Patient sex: F
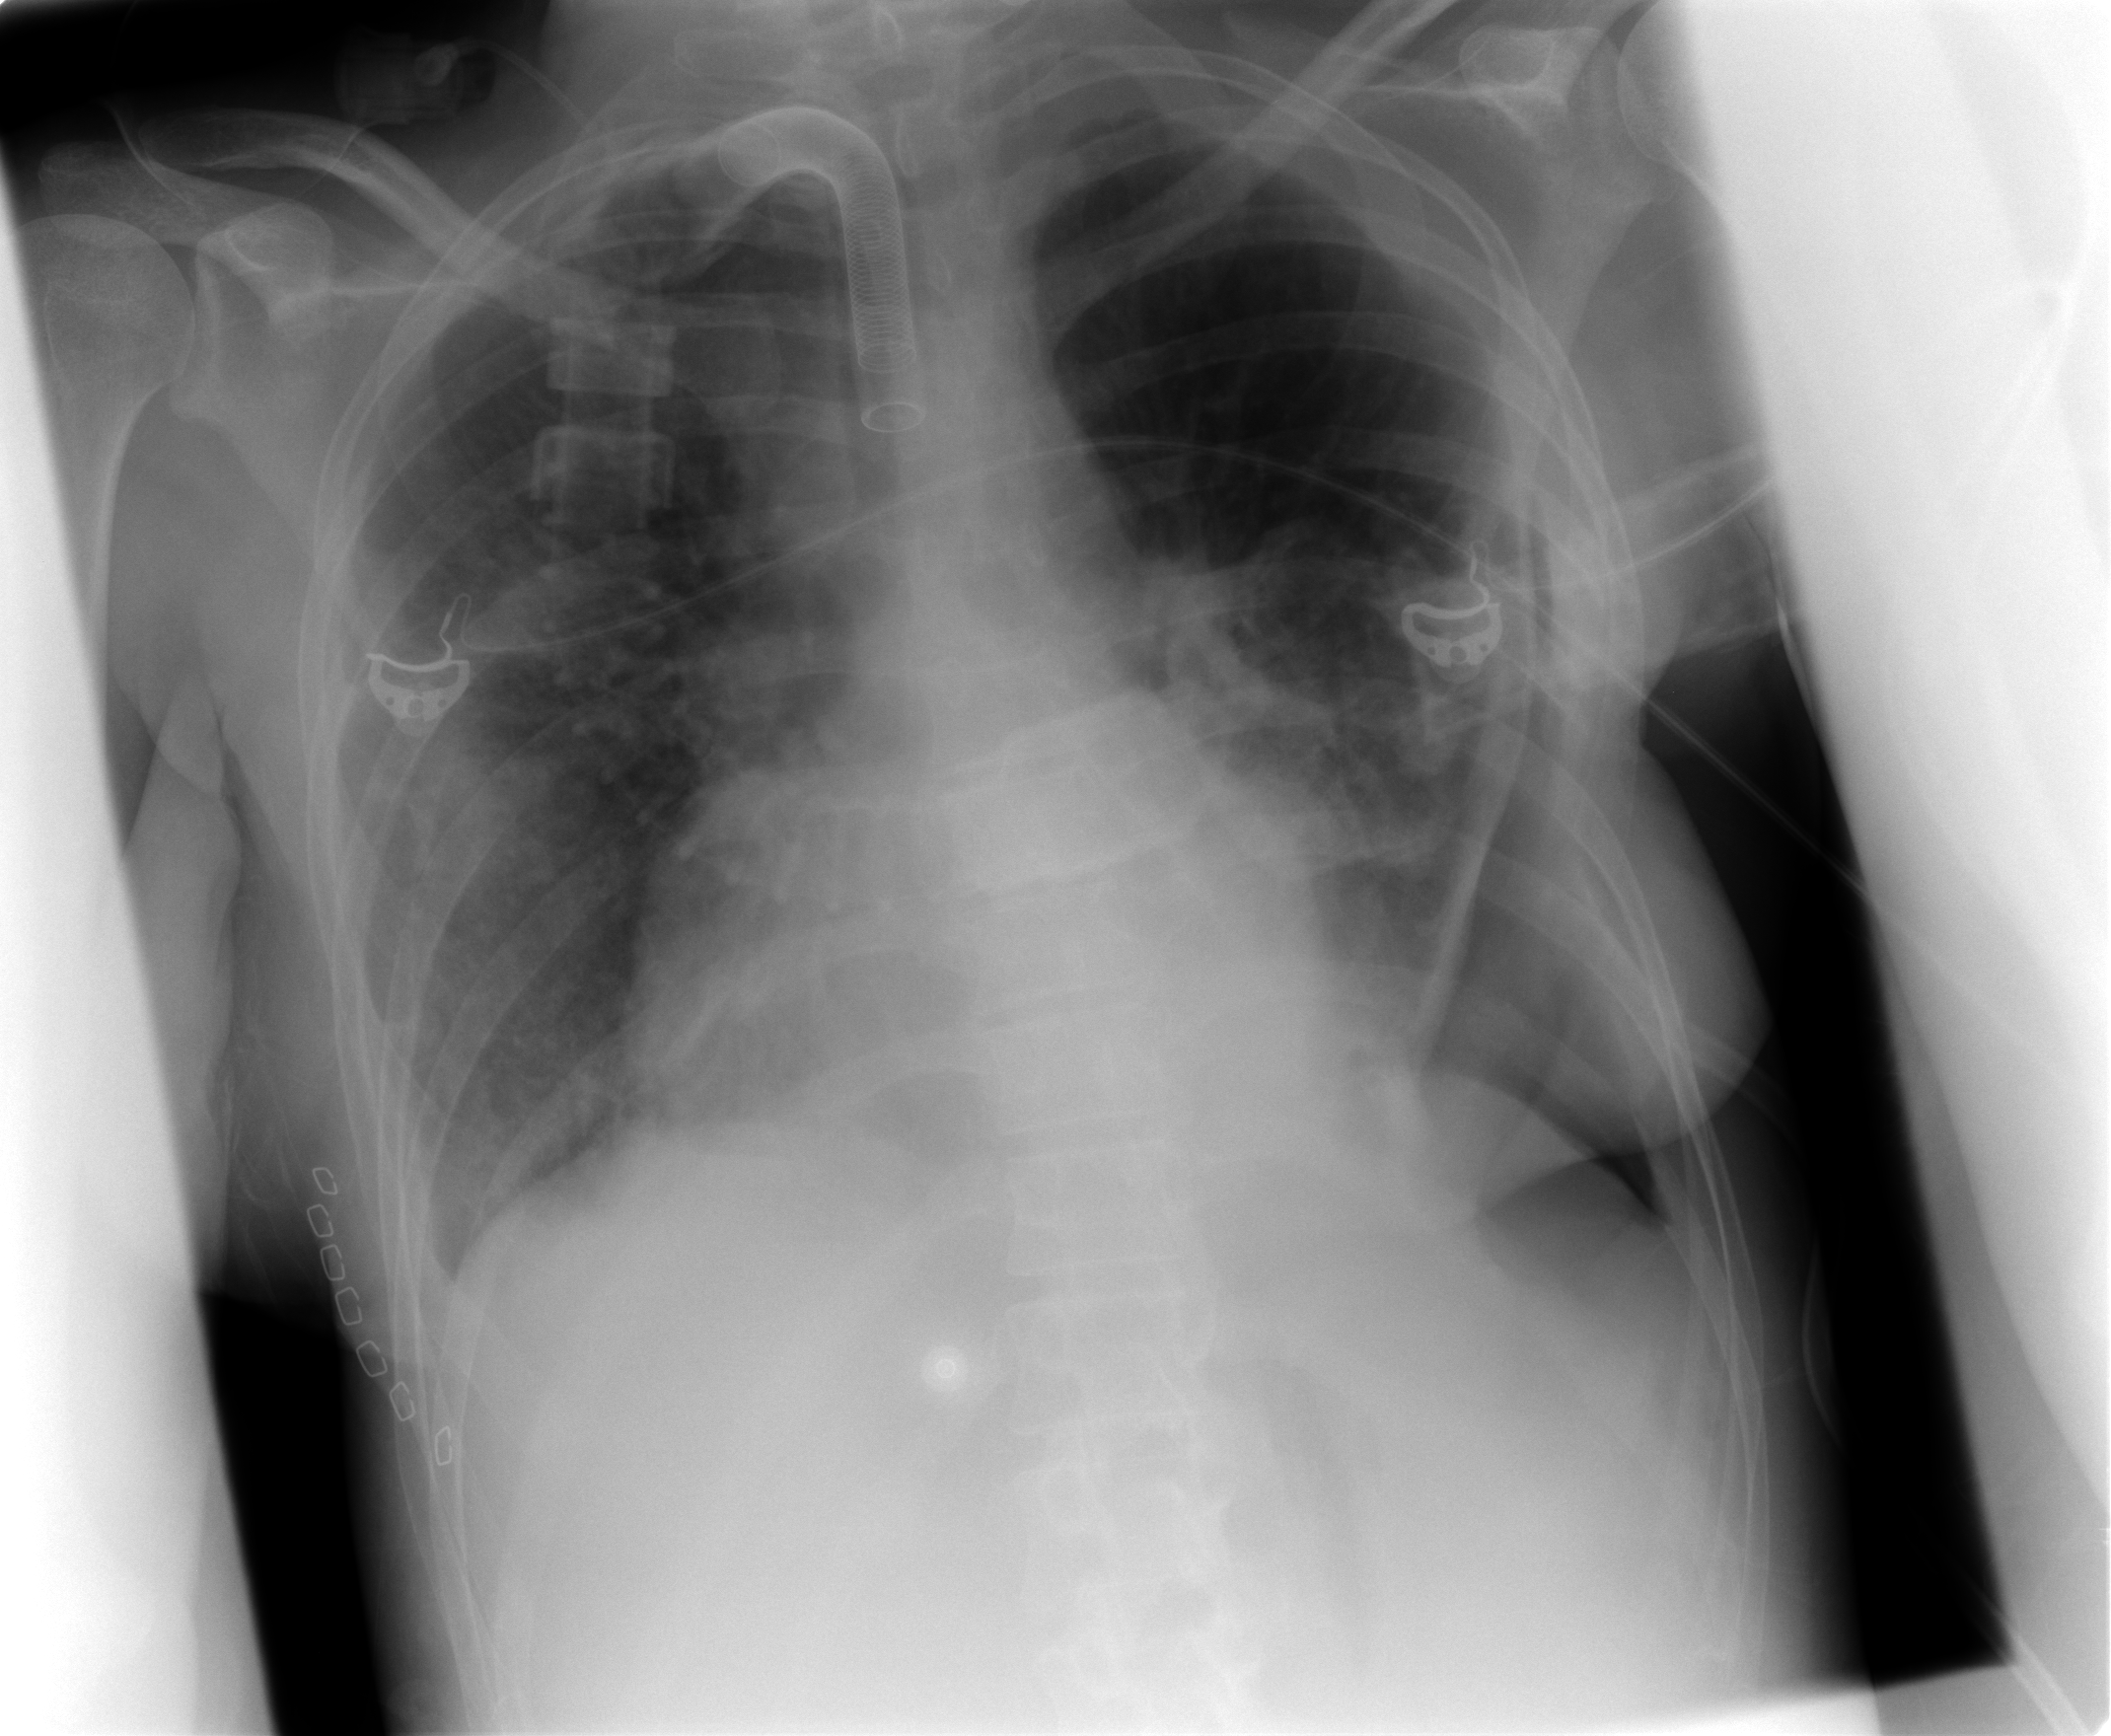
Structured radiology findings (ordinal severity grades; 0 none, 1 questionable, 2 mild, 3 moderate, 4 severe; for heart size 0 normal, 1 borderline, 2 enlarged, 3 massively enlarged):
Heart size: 0
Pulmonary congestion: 1
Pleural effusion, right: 1
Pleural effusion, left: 1
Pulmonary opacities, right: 2
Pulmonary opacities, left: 1
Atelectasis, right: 2
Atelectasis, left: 2